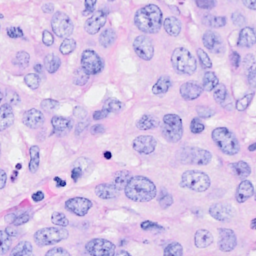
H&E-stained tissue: Breast